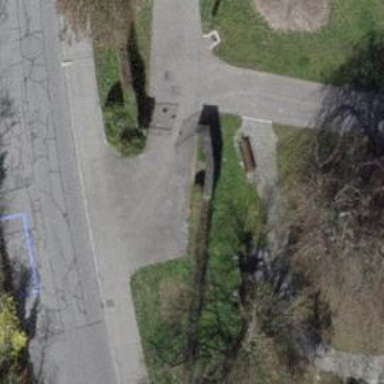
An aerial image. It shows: Bench.